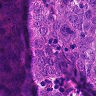
Metastatic tissue present: yes